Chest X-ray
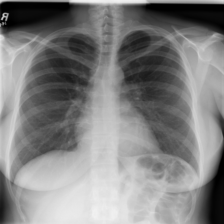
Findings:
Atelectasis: negative
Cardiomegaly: negative
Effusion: negative
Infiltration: negative
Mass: negative
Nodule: negative
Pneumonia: negative
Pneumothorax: negative
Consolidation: negative
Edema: negative
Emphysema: negative
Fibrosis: negative
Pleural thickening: negative
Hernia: negative